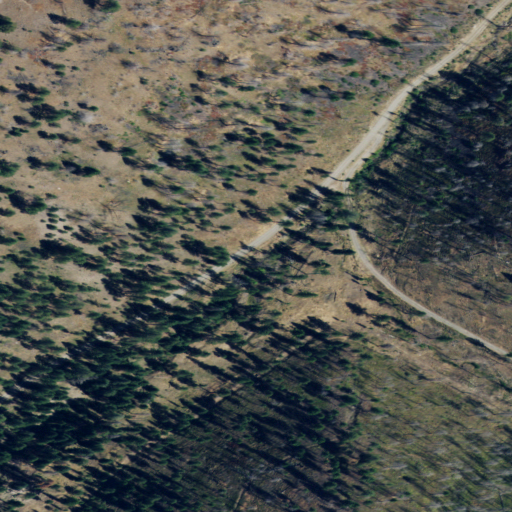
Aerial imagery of valley in Oregon named Hervey Gulch containing shrub, grassland, and evergreen forest